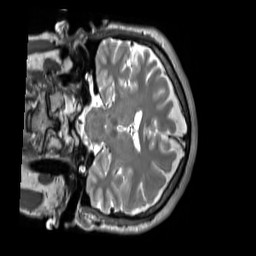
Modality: T2w
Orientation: coronal
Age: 39
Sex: male
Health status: ill
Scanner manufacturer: siemens
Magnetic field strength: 3 T
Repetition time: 2.8 s
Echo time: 0.326 s